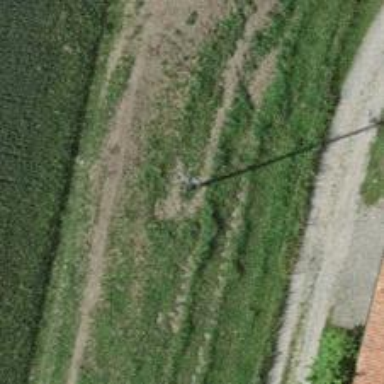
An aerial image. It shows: Power pole.